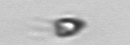
Label: Pyramimonas